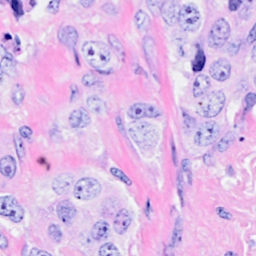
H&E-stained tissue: Breast